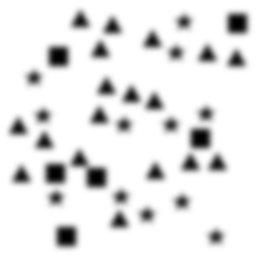
Squares: 6
Triangles: 18
Stars: 12
Total shapes: 36